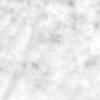
Label: no_change